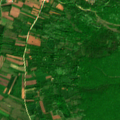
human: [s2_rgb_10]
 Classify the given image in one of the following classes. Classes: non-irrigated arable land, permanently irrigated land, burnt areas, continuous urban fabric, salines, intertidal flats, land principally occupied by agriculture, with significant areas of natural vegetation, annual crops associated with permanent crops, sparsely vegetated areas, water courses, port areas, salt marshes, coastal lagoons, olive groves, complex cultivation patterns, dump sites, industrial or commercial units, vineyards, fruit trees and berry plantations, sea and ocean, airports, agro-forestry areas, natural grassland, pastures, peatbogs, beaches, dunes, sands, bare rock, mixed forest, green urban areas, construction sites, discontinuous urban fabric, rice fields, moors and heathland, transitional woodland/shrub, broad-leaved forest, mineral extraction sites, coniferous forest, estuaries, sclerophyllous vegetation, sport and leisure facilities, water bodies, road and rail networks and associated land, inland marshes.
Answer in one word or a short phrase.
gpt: discontinuous urban fabric, complex cultivation patterns, land principally occupied by agriculture, with significant areas of natural vegetation, transitional woodland/shrub